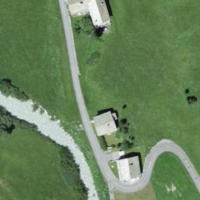
EUNIS habitat code: 26
Species observed at this site:
Polemonium caeruleum